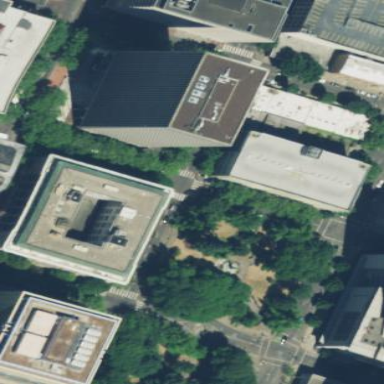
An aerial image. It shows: Building.